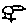
Label: bird